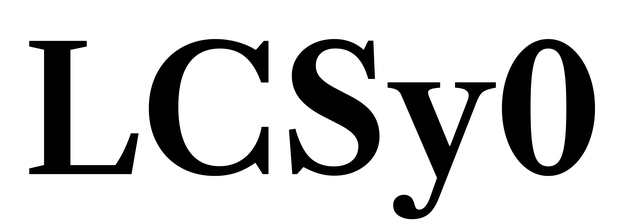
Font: LibreCaslonText_SemiBold